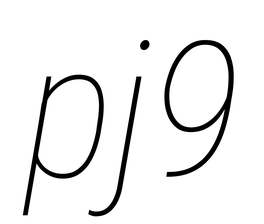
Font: Roboto-Italic_Condensed_Thin_Italic